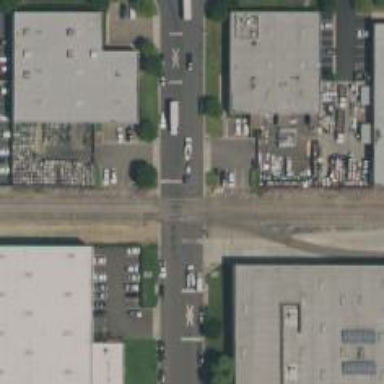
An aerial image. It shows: Level crossing with lights at railway intersection.